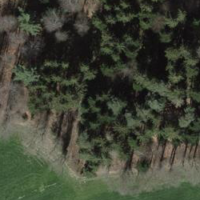
EUNIS habitat code: 44
Species observed at this site:
Prunus spinosa
Impatiens parviflora